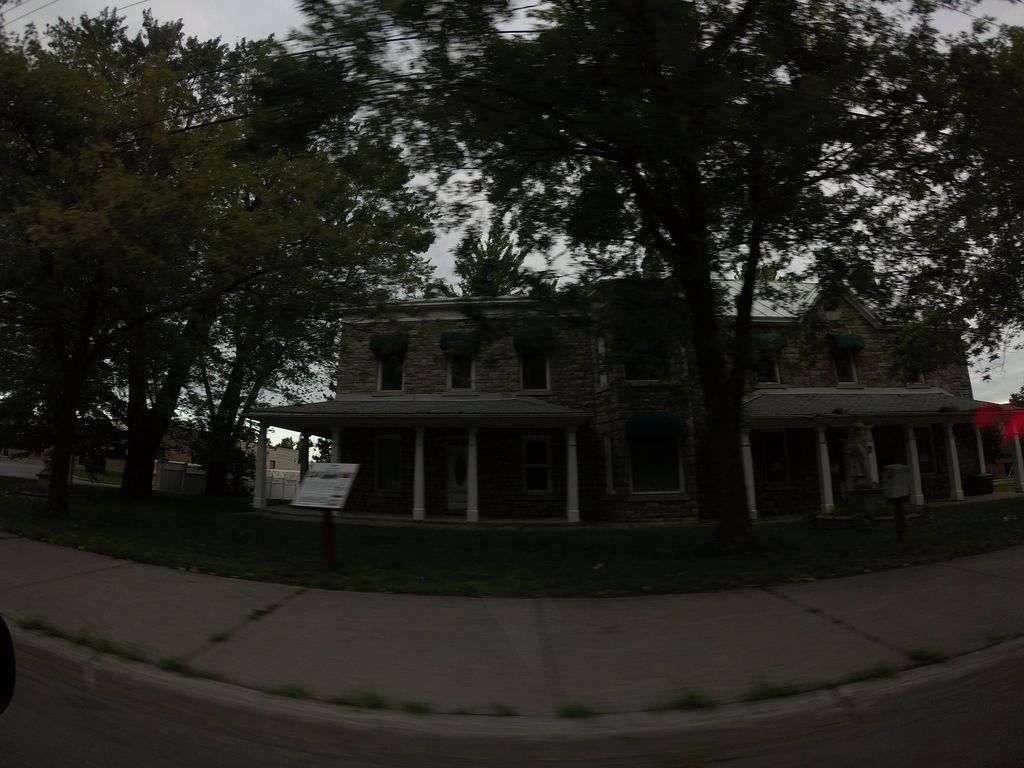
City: ottawa-gatineau